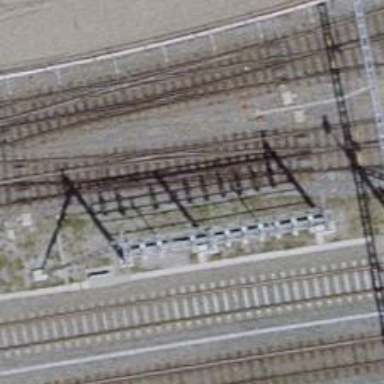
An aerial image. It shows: Rail siding with electrified contact lines for trains.